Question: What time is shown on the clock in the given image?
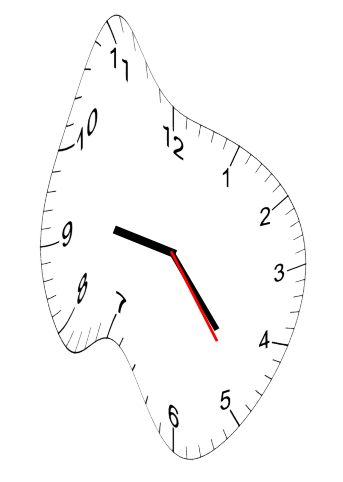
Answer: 09:23:24